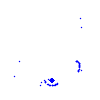
Particle: kaon